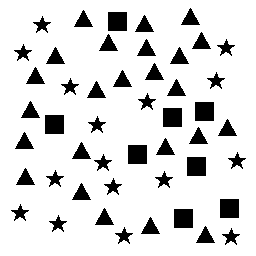
Squares: 8
Triangles: 24
Stars: 16
Total shapes: 48